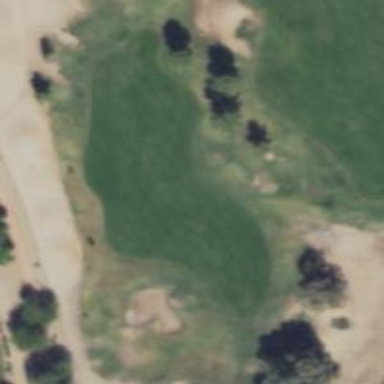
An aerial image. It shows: Golf hole.